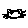
Label: cat